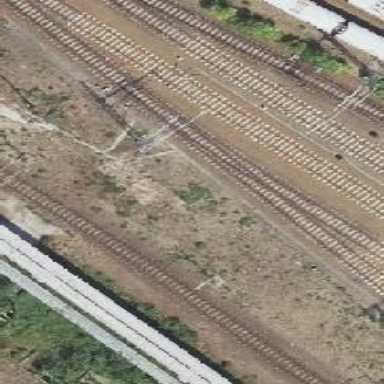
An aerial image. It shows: Rail yard with electrified contact lines for the railway.